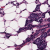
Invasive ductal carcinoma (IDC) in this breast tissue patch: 1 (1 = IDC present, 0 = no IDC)